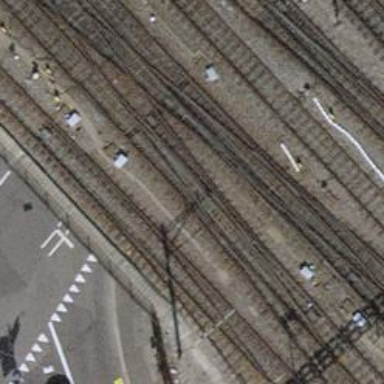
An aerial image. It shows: Railway switch.